Question: I'm trying to install android studio on 'linux manjaro' but it shows me following error:
> SDK emulator directory is missing
How i can to fix it?
The error mesage:

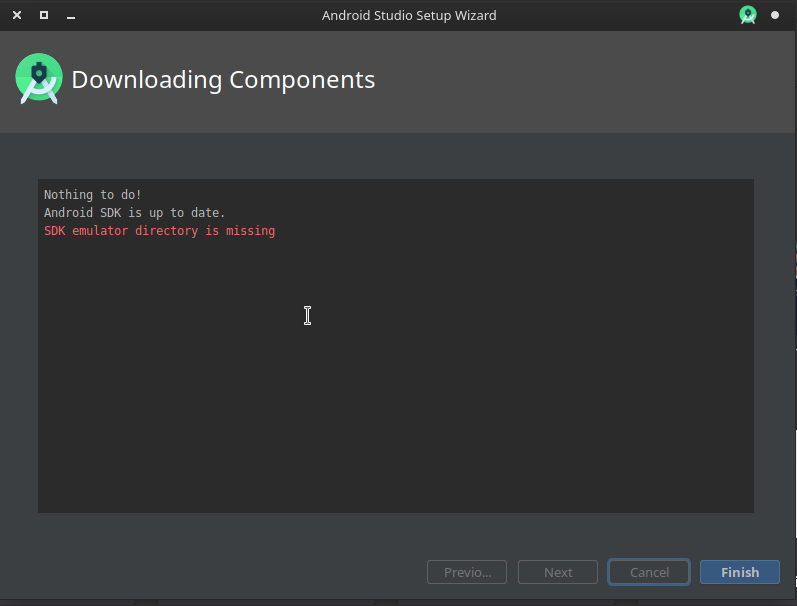
Answer: Sorry for my bad English.
i had this problem in windows 10, but may be my solution works for you.
i search about this problem for 3 days! and found out this issue occurs because of:
1. You are using bad VPN: for checking this run android studio and manually TYPE (in next item you will know why i am telling this) file address being download in browser. if you can download it, your connection has no problem. for example https://dl.google.com/android/repository/addons_list-2.xml Android studio download progress image
2. Your regional format is not to set English: as you can see in previous image, link contains a number (...addons_list-2) but because of regional format it not shown in English format and so it can not be downloaded. i used fiddler to recognize this; in fiddler link contained a "?" instead of "2"; so just change you regional format